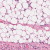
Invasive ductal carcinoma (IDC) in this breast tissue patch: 1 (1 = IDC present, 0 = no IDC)